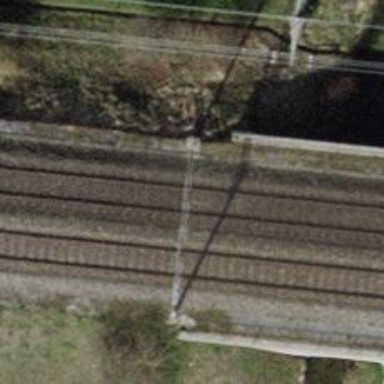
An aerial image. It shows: Bridge over electrified railway with contact lines.